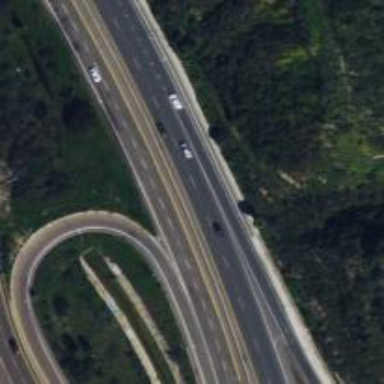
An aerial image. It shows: Trunk link highway with asphalt surface.